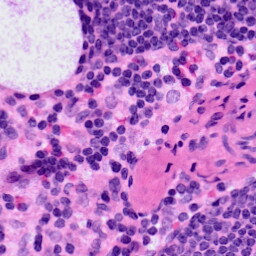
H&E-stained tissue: LymphNode